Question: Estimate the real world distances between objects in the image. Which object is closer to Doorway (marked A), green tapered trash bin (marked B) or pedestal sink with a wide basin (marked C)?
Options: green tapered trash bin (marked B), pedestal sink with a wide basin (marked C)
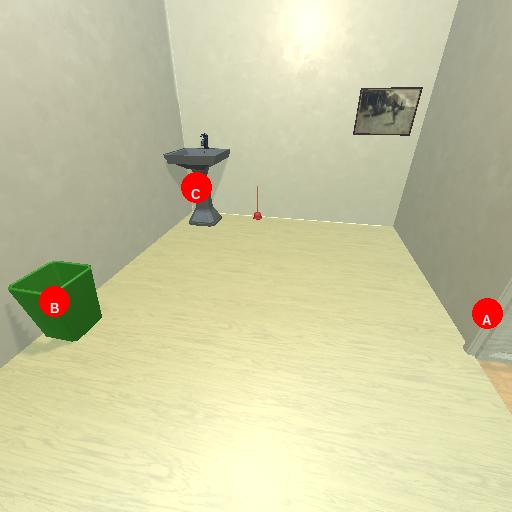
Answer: green tapered trash bin (marked B)